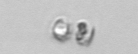
Label: Chaetoceros